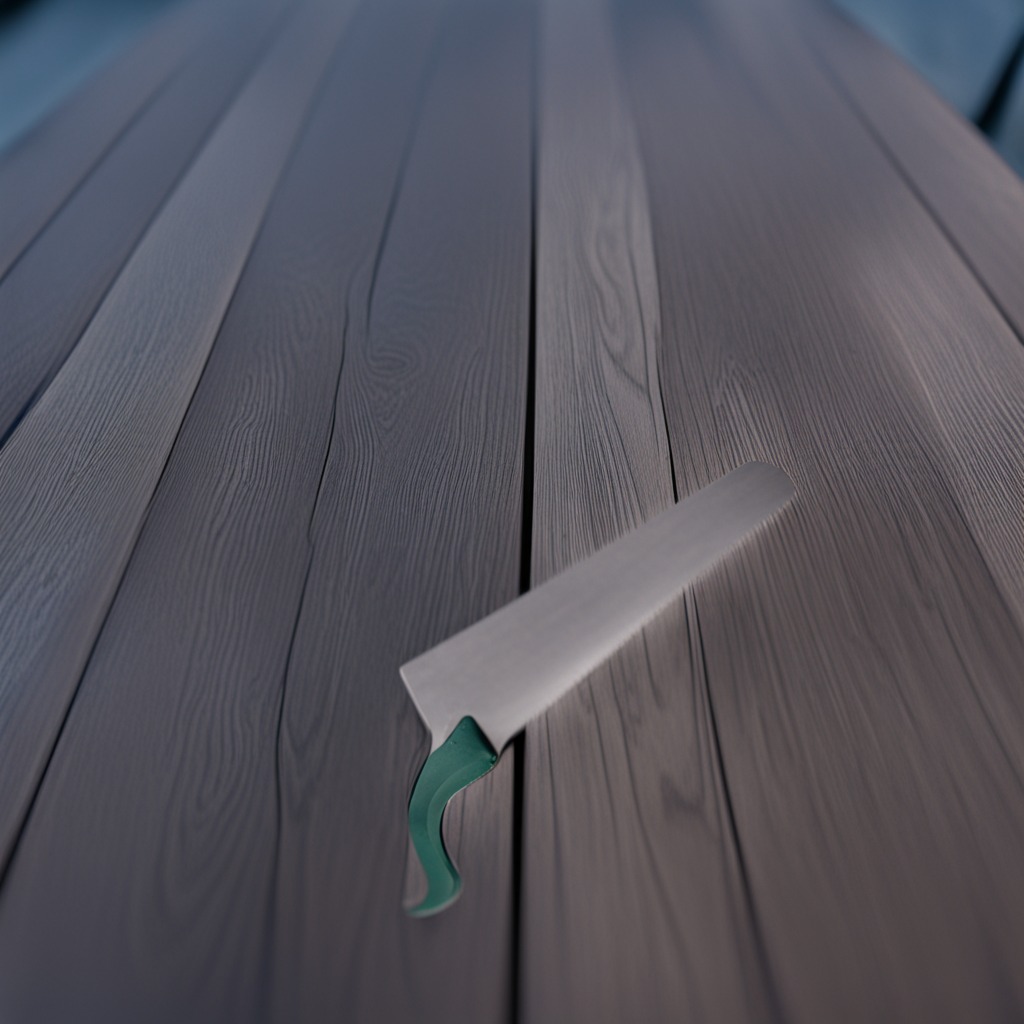
A handheld metal saw is lying on an old table with faint burn marks in a small garage at twilight.